Field crop: maize
Growth stage: 2
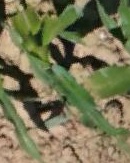
Species: maize